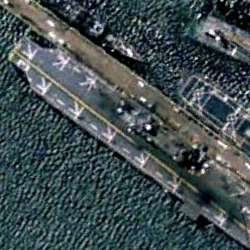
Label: combat